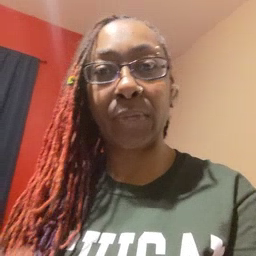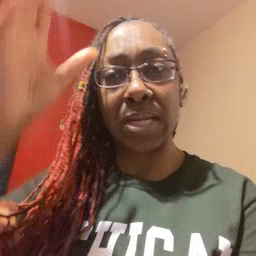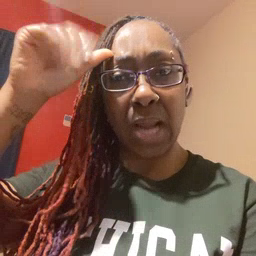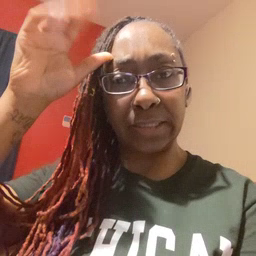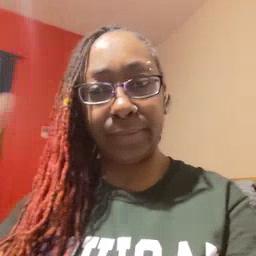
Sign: donkey